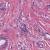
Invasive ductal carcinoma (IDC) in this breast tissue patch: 1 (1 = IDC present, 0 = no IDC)